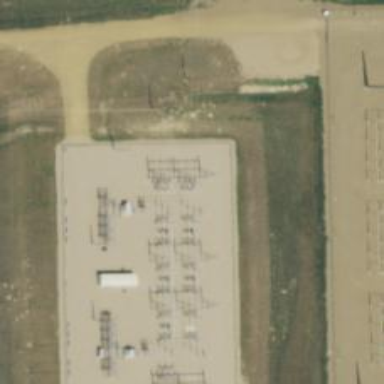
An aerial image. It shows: Switch for power supply.